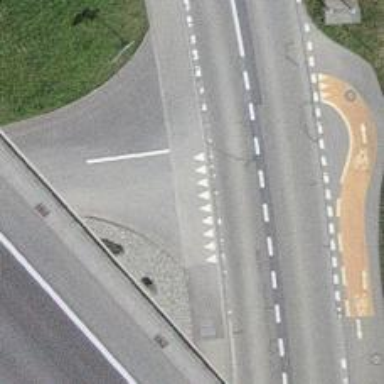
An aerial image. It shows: Unmarked road crossing.